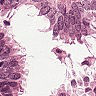
Metastatic tissue present: yes